Interaction volume radius: 5 \u00c5
Interaction volume height: 20 \u00c5
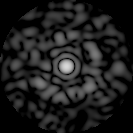
Disorder parameter: 0.8496